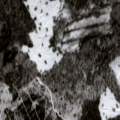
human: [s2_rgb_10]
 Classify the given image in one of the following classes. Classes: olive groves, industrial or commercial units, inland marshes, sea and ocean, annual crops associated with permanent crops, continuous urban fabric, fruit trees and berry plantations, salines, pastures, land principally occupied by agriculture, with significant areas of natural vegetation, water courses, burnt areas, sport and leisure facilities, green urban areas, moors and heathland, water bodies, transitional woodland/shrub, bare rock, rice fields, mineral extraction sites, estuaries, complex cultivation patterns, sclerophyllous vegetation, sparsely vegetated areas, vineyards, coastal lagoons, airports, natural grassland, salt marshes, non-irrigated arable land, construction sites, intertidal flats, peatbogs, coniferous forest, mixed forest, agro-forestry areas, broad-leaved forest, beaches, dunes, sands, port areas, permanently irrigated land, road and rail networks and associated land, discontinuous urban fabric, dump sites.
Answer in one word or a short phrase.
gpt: mixed forest, transitional woodland/shrub